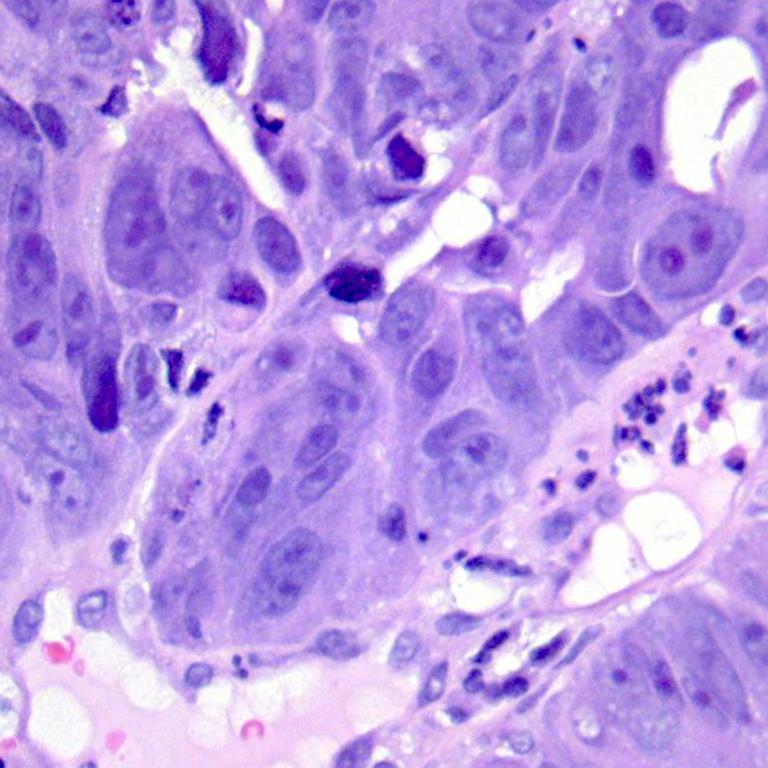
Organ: colon
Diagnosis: adenocarcinomas